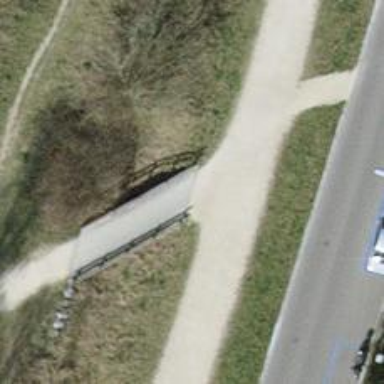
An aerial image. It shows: Footway road on concrete bridge.